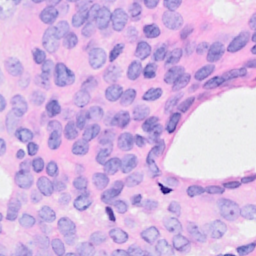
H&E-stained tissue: Breast